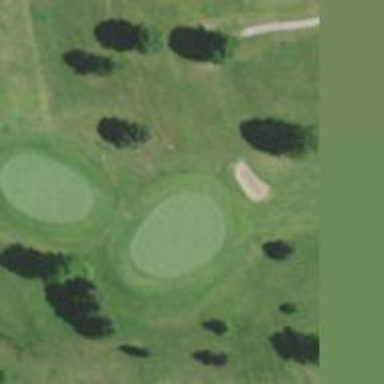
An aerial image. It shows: Golf hole.